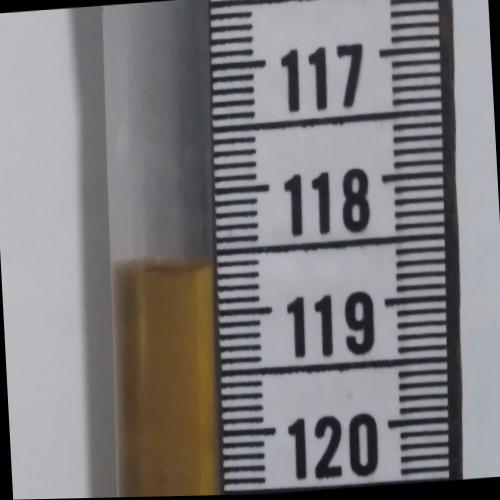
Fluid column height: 118.6 cm